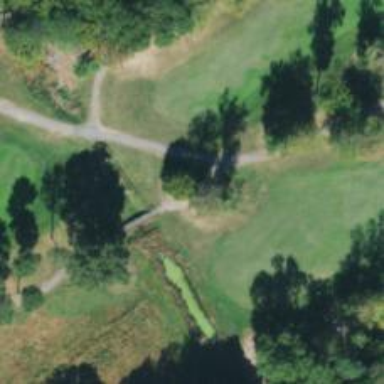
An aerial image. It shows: Path for both road and golf.